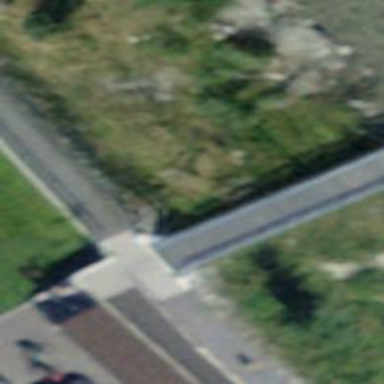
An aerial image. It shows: Path leading to bridge.